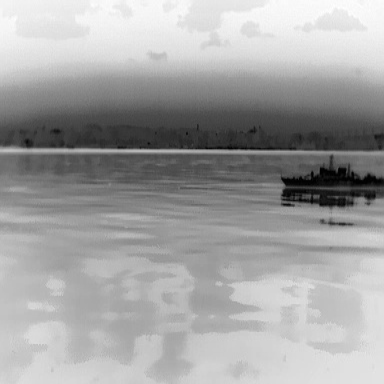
There is a warship in the infrared image.